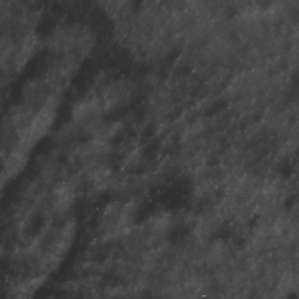
Label: non_frost